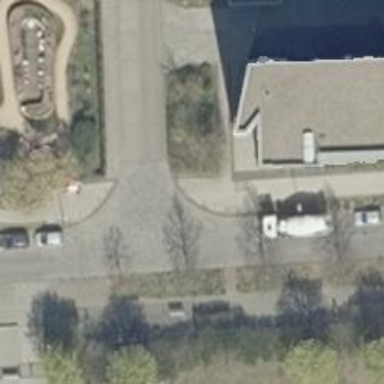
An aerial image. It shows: Residential road.